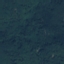
Land use / land cover: Forest